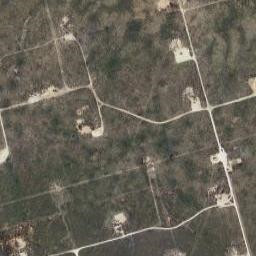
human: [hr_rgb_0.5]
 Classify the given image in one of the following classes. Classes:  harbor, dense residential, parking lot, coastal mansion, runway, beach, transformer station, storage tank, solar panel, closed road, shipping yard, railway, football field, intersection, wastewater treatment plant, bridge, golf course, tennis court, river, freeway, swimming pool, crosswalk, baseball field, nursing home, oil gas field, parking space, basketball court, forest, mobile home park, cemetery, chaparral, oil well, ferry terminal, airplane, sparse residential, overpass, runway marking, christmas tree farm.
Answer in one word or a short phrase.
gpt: oil gas field